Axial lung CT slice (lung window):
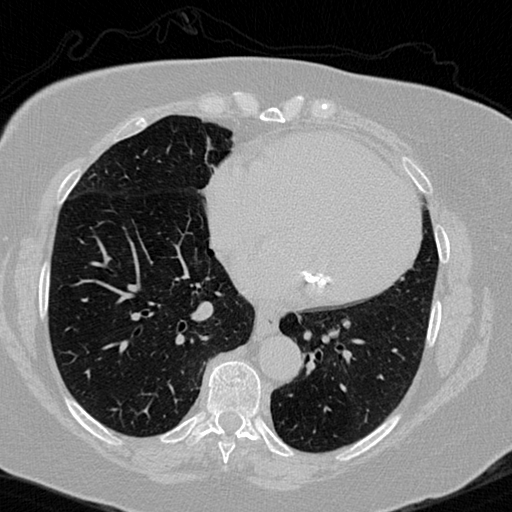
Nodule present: no